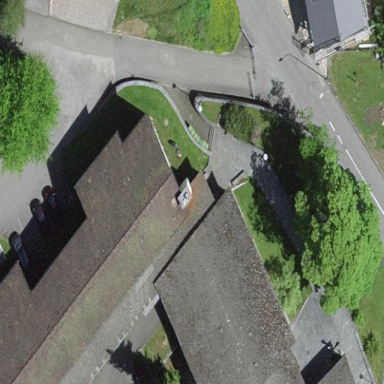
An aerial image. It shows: School building.